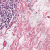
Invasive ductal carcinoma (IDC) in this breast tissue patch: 1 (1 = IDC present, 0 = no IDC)